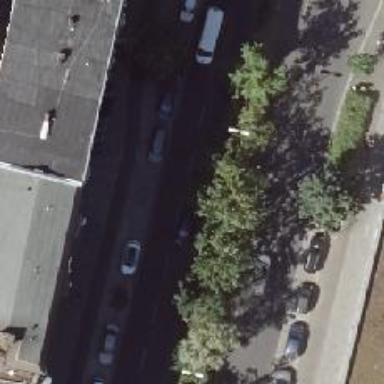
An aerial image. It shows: Secondary road with asphalt surface and lane markings. There is parallel parking on the right side of the street.